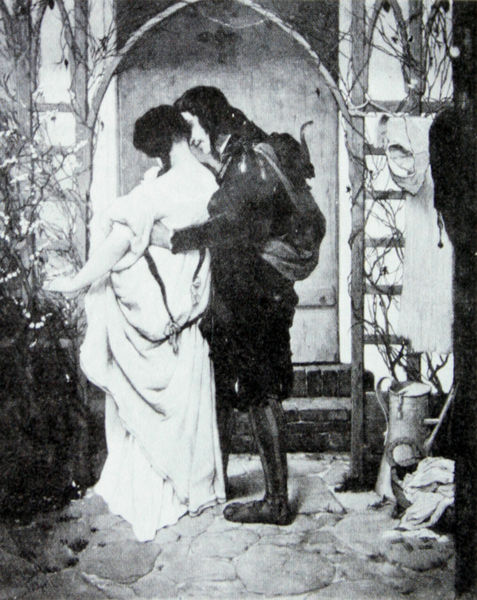
Titel: Der erste April (Faust und Gretchen im Garten)
Künstler: Gabriel von Max
Standort: München
Institution: Städtische Galerie im Lenbachhaus
Schlagwörter: baum, gemälde, hand, mann, schatten, weiß, mädchen, wäsche, finger, frau, frisur, grau, haar, holz, kleid, licht, mund, rücken, schwarz, stützen, szene, tür, zeichnung, blick, haus, rosen, weg, jacke, mütze, wand, arm, arme, falten, kleidung, lang, stein, steine, trauer, bild, hals, strauch, gitter, boden, gewand, haare, mantel, paar, pflanzen, theater, garten, kanne, ranken, beine, lächeln, bein, liebe, umarmung, bogen, fassade, pflaster, schuhe, herbst, türe, winter, romantik, treppe, treppen, zopf, seitenansicht, streifen, korb, stufen, faltenwurf, tor, foto, fotografie, photographie, griff, umarmen, eingang, fugen, gerüst, antike, fuss, torbogen, abschied, schwarz-weiss, faust, soldat, stiefel, ranke, photo, flirt, rückansicht, liebespaar, jüngling, spitzbogen, verliebt, wanderer, rabatte, kniebundhose, gestrüpp, rucksack, goethe, fotographie, spalier, blech, aufnahme, laube, helfen, speicher, trösten, anblicken, bewuchs, heimkehr, rückkehr, giesskanne, pergola, gartenlaube, wäschekorb, giesser, graten, gretchen, vertraut, schnabelschuh, gieskanne, klettergerüst, margarete, l, helen, gestell ranke, avanncen